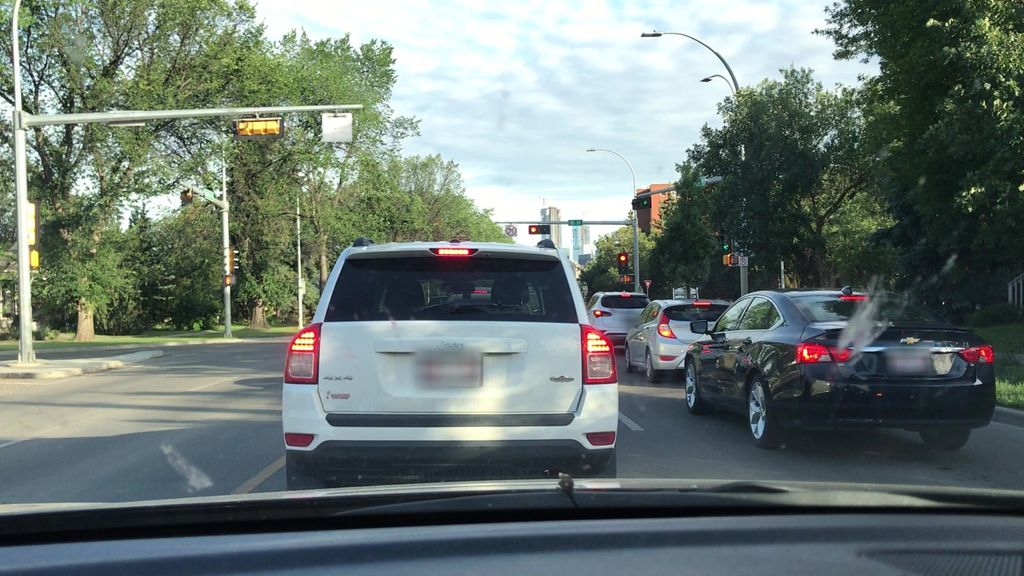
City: edmonton